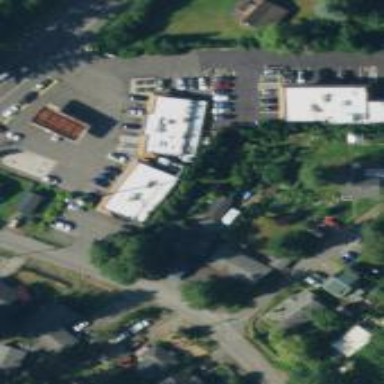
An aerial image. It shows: Retail area.